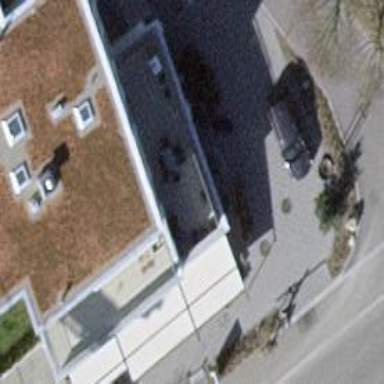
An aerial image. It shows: Restaurant.